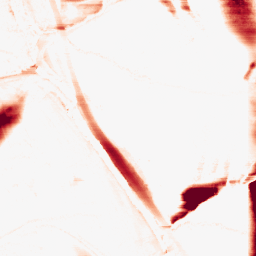
Category: morphological
Decomposition family: morphological_rect
Decomposition parameters: operation: opening
width: 50
height: 5
Upsampling method: bicubic
Upsampling parameters: scale: 8
Upsampling scale: 8